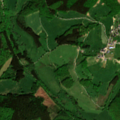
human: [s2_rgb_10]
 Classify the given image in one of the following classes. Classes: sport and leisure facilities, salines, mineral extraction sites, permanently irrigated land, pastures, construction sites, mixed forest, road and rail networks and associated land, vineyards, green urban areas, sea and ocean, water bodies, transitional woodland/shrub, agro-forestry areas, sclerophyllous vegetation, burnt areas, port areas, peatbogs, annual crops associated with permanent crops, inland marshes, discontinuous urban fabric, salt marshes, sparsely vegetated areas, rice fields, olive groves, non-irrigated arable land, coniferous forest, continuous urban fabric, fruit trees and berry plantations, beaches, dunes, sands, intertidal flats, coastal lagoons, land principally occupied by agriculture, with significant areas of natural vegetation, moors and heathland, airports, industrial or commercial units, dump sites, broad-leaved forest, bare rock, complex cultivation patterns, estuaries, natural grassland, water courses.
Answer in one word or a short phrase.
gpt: land principally occupied by agriculture, with significant areas of natural vegetation, broad-leaved forest, coniferous forest